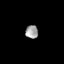
Tissue: lung
Cell type: Others
Senescence score: 0.2007
Nuclear area (px): 163
Mean DAPI intensity: 160.712